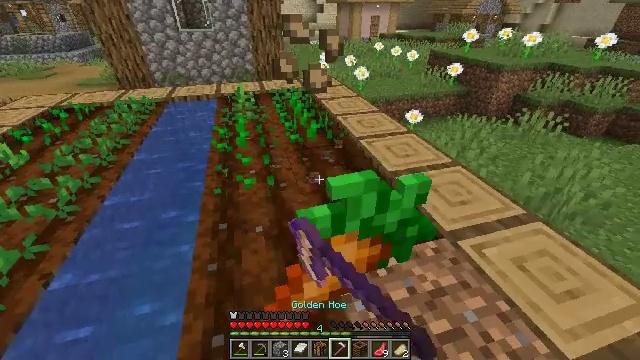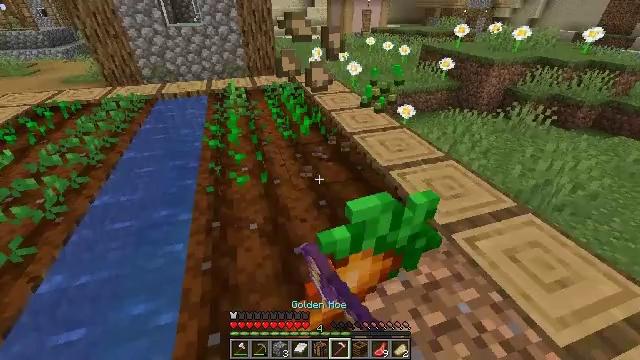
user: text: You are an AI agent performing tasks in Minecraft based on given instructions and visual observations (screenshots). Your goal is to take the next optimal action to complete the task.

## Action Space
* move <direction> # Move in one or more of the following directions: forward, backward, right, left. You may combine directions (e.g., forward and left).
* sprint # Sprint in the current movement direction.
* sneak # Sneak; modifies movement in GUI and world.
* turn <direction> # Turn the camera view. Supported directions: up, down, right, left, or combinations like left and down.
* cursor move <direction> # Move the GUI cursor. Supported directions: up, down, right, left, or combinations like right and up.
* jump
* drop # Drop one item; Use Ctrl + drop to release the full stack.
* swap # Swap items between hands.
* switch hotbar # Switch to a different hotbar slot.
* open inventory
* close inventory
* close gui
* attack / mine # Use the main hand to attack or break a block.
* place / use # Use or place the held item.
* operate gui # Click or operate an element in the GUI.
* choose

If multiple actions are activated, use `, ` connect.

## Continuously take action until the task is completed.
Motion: motion action
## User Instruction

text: Mine the fully grown carrots.
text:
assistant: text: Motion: turn right, attack / mine
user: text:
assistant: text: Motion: attack / mine